Question: I am using the following Google Sheet Apps Script to tiprank for target price.
'''
function TRTP(url) {
const html = UrlFetchApp.fetch(url).getContentText();
const res = html.match(/<div class="flexcb_ bgwhite h12 w12 px0 displayflex positionrelative py3">.+?(<text .+?<\/text>)/);
if (!res) throw new Error("Value cannot be retrieved.")
return res;
}
'''
I am using the following URL: <URL>
This is trying to pull data from the following snapshot from URL above.
Targetprice from Tiprank:

This should give me a long OuterHTML in which values are also present .. I use Google Sheet formula to extract target price from that.
This work on other websites like WSJ but is not working on Tiprank.
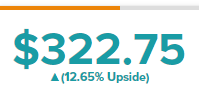
Answer: Another solution, not so elegant
'''
function TRTP(url) {
const html = UrlFetchApp.fetch(url).getContentText();
var res = html;
res = res.match(/(?<=flexccc mt3 displayflex colorpale shrink0 lineHeight2 fontSize2 ml2 ipad_fontSize3.*>).*/g)[0].substring(0,50);
res = res.match(/.*(?=<)/g)[0];
if (!res) throw new Error("Value cannot be retrieved.")
return res;
}
'''